Question: I'm following a Lynda tutorial and trying to implement OnClickListener in my MainActivity class. The problem is I'm getting an error, shown below:

I was wondering if anyone had any insight why there is this error? It seems to work for the Lynda expert, but maybe it's because the tutorial is a little dated?
Thanks,
Allen
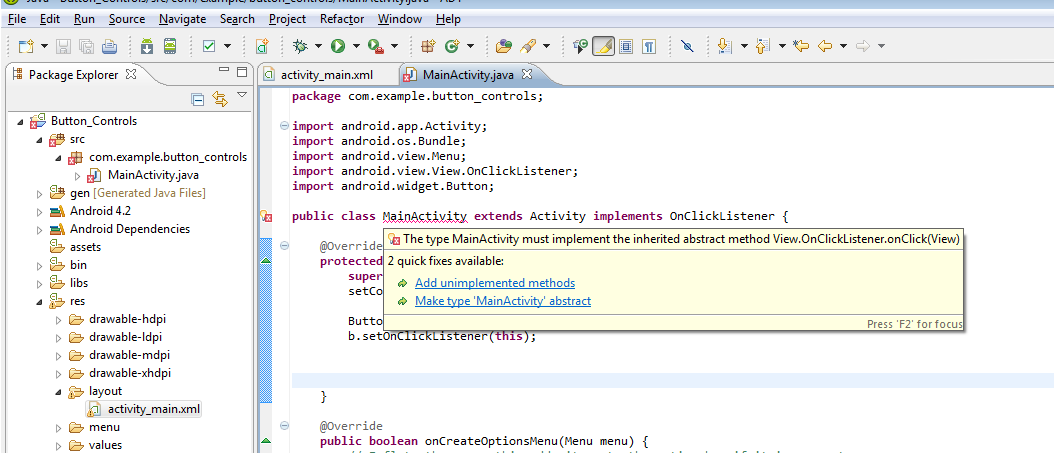
Answer: You have to in your activity.. Just select first option.
Eclipse will automatically add 'onClick()' to your Activity..